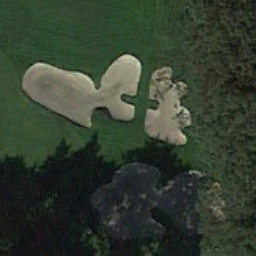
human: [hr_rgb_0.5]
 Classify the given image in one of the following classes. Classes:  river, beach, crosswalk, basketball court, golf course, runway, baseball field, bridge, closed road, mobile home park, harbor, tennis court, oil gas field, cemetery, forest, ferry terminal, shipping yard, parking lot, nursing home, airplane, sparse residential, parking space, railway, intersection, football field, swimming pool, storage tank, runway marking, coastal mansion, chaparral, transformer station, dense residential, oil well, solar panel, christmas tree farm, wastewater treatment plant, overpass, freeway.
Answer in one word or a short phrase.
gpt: golf course